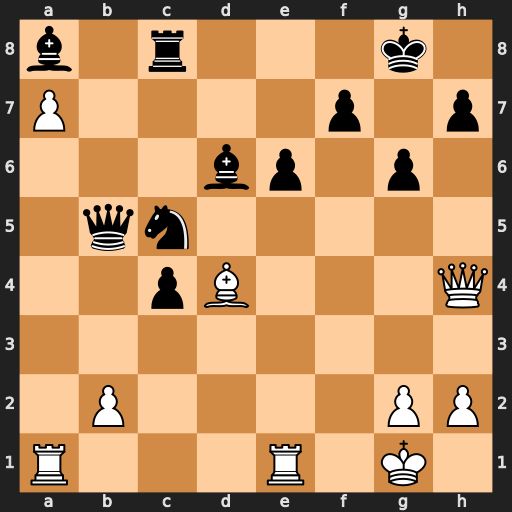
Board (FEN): b1r3k1/P4p1p/3bp1p1/1qn5/2pB3Q/8/1P4PP/R3R1K1
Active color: w
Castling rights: -
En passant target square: -
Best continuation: Qf6 Kf8 Qh8+ Ke7 Qxc8